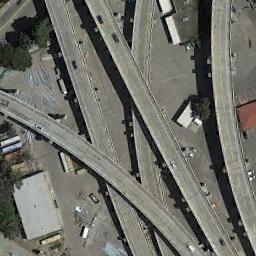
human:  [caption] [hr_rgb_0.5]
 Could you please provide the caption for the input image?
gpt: There are many overpasses of different lengths .

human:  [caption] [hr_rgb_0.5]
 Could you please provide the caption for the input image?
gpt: There are two overpasses and three lakes in this area .

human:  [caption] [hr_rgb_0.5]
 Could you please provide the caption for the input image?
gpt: The overpass is next to some houses and trees .

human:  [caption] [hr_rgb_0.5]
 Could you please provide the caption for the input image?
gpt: The intricated overpasses is over the open area and some buildings are next to the overpass .

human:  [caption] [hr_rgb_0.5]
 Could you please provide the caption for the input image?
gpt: There are some buildings and containers beneath the overpass .